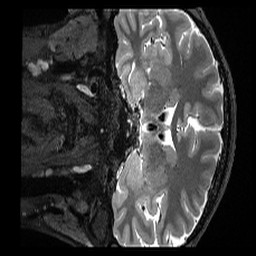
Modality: T2w
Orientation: coronal
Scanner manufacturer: siemens
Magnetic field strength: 3 T
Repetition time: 3.2 s
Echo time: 0.563 s